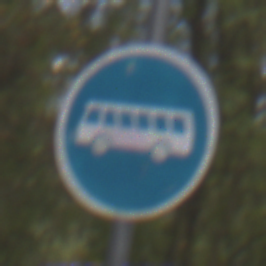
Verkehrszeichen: Busssonderstreifen
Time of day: MorningAfternoon
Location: Outdoor (Urban)
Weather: PartlyCloudy
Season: NotSpecified
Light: Natural